Question: I created application in C# windows forms and there is notificationForm which shows after time, but it's completely empty without my label and picture. If I show this notificationForm manually everything works perfect.
'''
private static void OnTimedEventZak(Object source, System.Timers.ElapsedEventArgs e)
{
Mydb context = new Mydb ();
var getReservation = context.column.Where(i => i.column_id== idForMethods).FirstOrDefault();
if (getReservation.Status_id == 2)
{
Notification p = new Notification(getReservation.column_id,false);
p.Show();
}
}
'''
It renders like this:

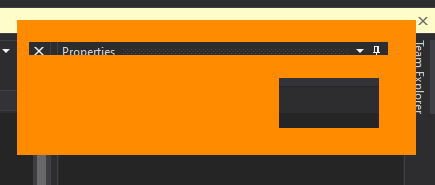
Answer: You're using System.Timers.Timer, so you're showing the form on a thread that doesn't pump messages (i.e. not the "UI thread").
<URL>.
Also, dispose your context, and consider that 'FirstOrDefault()' can return 'null'.